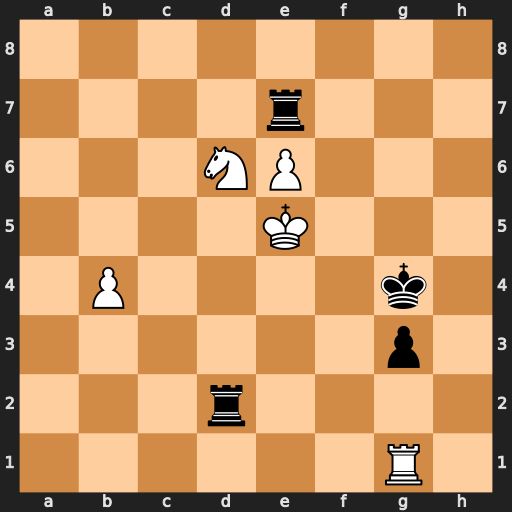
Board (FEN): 8/4r3/3NP3/4K3/1P4k1/6p1/3r4/6R1
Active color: w
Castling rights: -
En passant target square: -
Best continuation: Rxg3+ Kxg3 Nf5+ Kf3 Nxe7